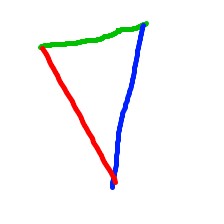
Shape: triangle